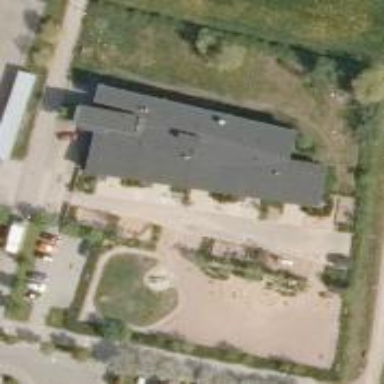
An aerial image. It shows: Kindergarten.